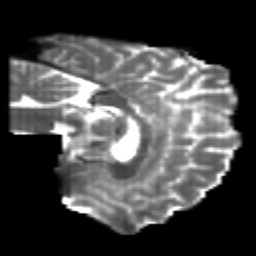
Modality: T2w
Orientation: sagittal
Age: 20
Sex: male
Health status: healthy
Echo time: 0.074 s